Question: Murphy kicked my a$$ about an hour ago.

## Context:
I recently joined a new employer and the product was quite outdated in terms of dependencies, 'Angular 1.2.x', 'Angular-UI 0.12.0', etc...
This is the first employer I've worked at that does daily builds to prod etc. (previosuly I've only worked in what can be called large corporate, with much slower turn around) Part of my initial task was to upgrade dependencies where I can. Thus earlier this morning we had a watercooler talk with some of the devs about why all of our bower dependencies are hardcoded to specific versions.
The 2 schools of thought are:
- - '^1.5.9'
> Minor version Y (x.Y.z | x > 0) MUST be incremented if new, backwards
compatible functionality is introduced to the public API. It MUST be
incremented if any public API functionality is marked as deprecated.
It MAY be incremented if substantial new functionality or improvements
are introduced within the private code. It MAY include patch level
changes. Patch version MUST be reset to 0 when minor version is
incremented.
## Problem:
Earlier this morning we deployed to staging, and everything seemed good to go, then we deployed to production an hour or so ago and ... BOOM
The issue was the AngularJs change from '1.5.9', to '1.6.0'. I've seen in the migration docs (<URL> that this has been noted:
> You may also notice that this release comes with a longer-than-usual
list of breaking changes. Don't let this dishearten you though, since
most of them are pretty minor - often not expected to affect real
applications. These breaking changes were necessary in order to:
## Question:
Where is my disconnect? ...or is the semantic version docs just a false sense of security I've had all along?
How do people out there in the handle these situations? Do people make use of auto dependency upgrading in any real world solutions (excuse me if this is super obvious to some), as to me, the fact that the build passed staging, and broke in production is actually more concerning.
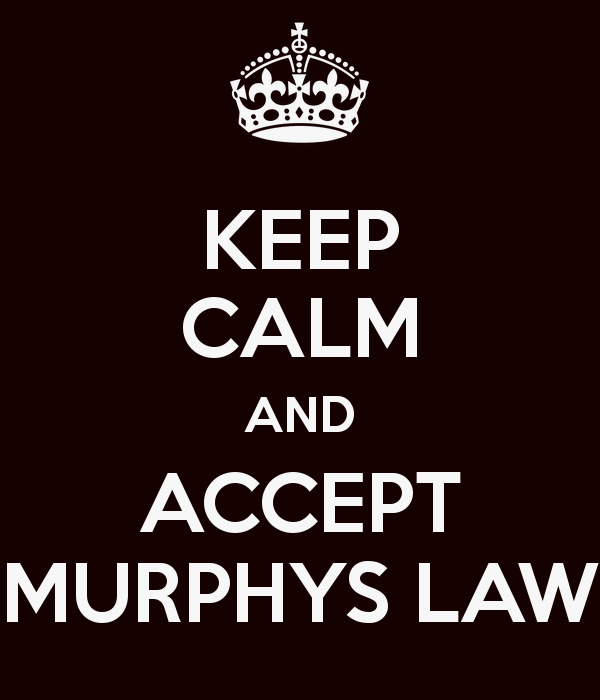
Answer: Seems pretty simple, if they make breaking changes, they should have bumped it up to 2.0.0. They are not doing semantic versioning. Not all projects using X.Y.Z. style versions are doing semantic versioning.
Try to catch how this went "boom" in an automated way in your testing and staging environments. Can't fear moving forward, it has to be done sometime, and I'd rather move step-by-step more frequently, than to suddendly move up many versions as would be done with an entirely manual process.